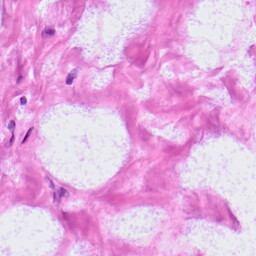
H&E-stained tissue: LymphNode